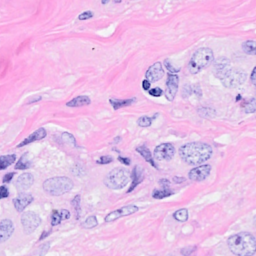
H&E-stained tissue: Breast